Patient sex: M
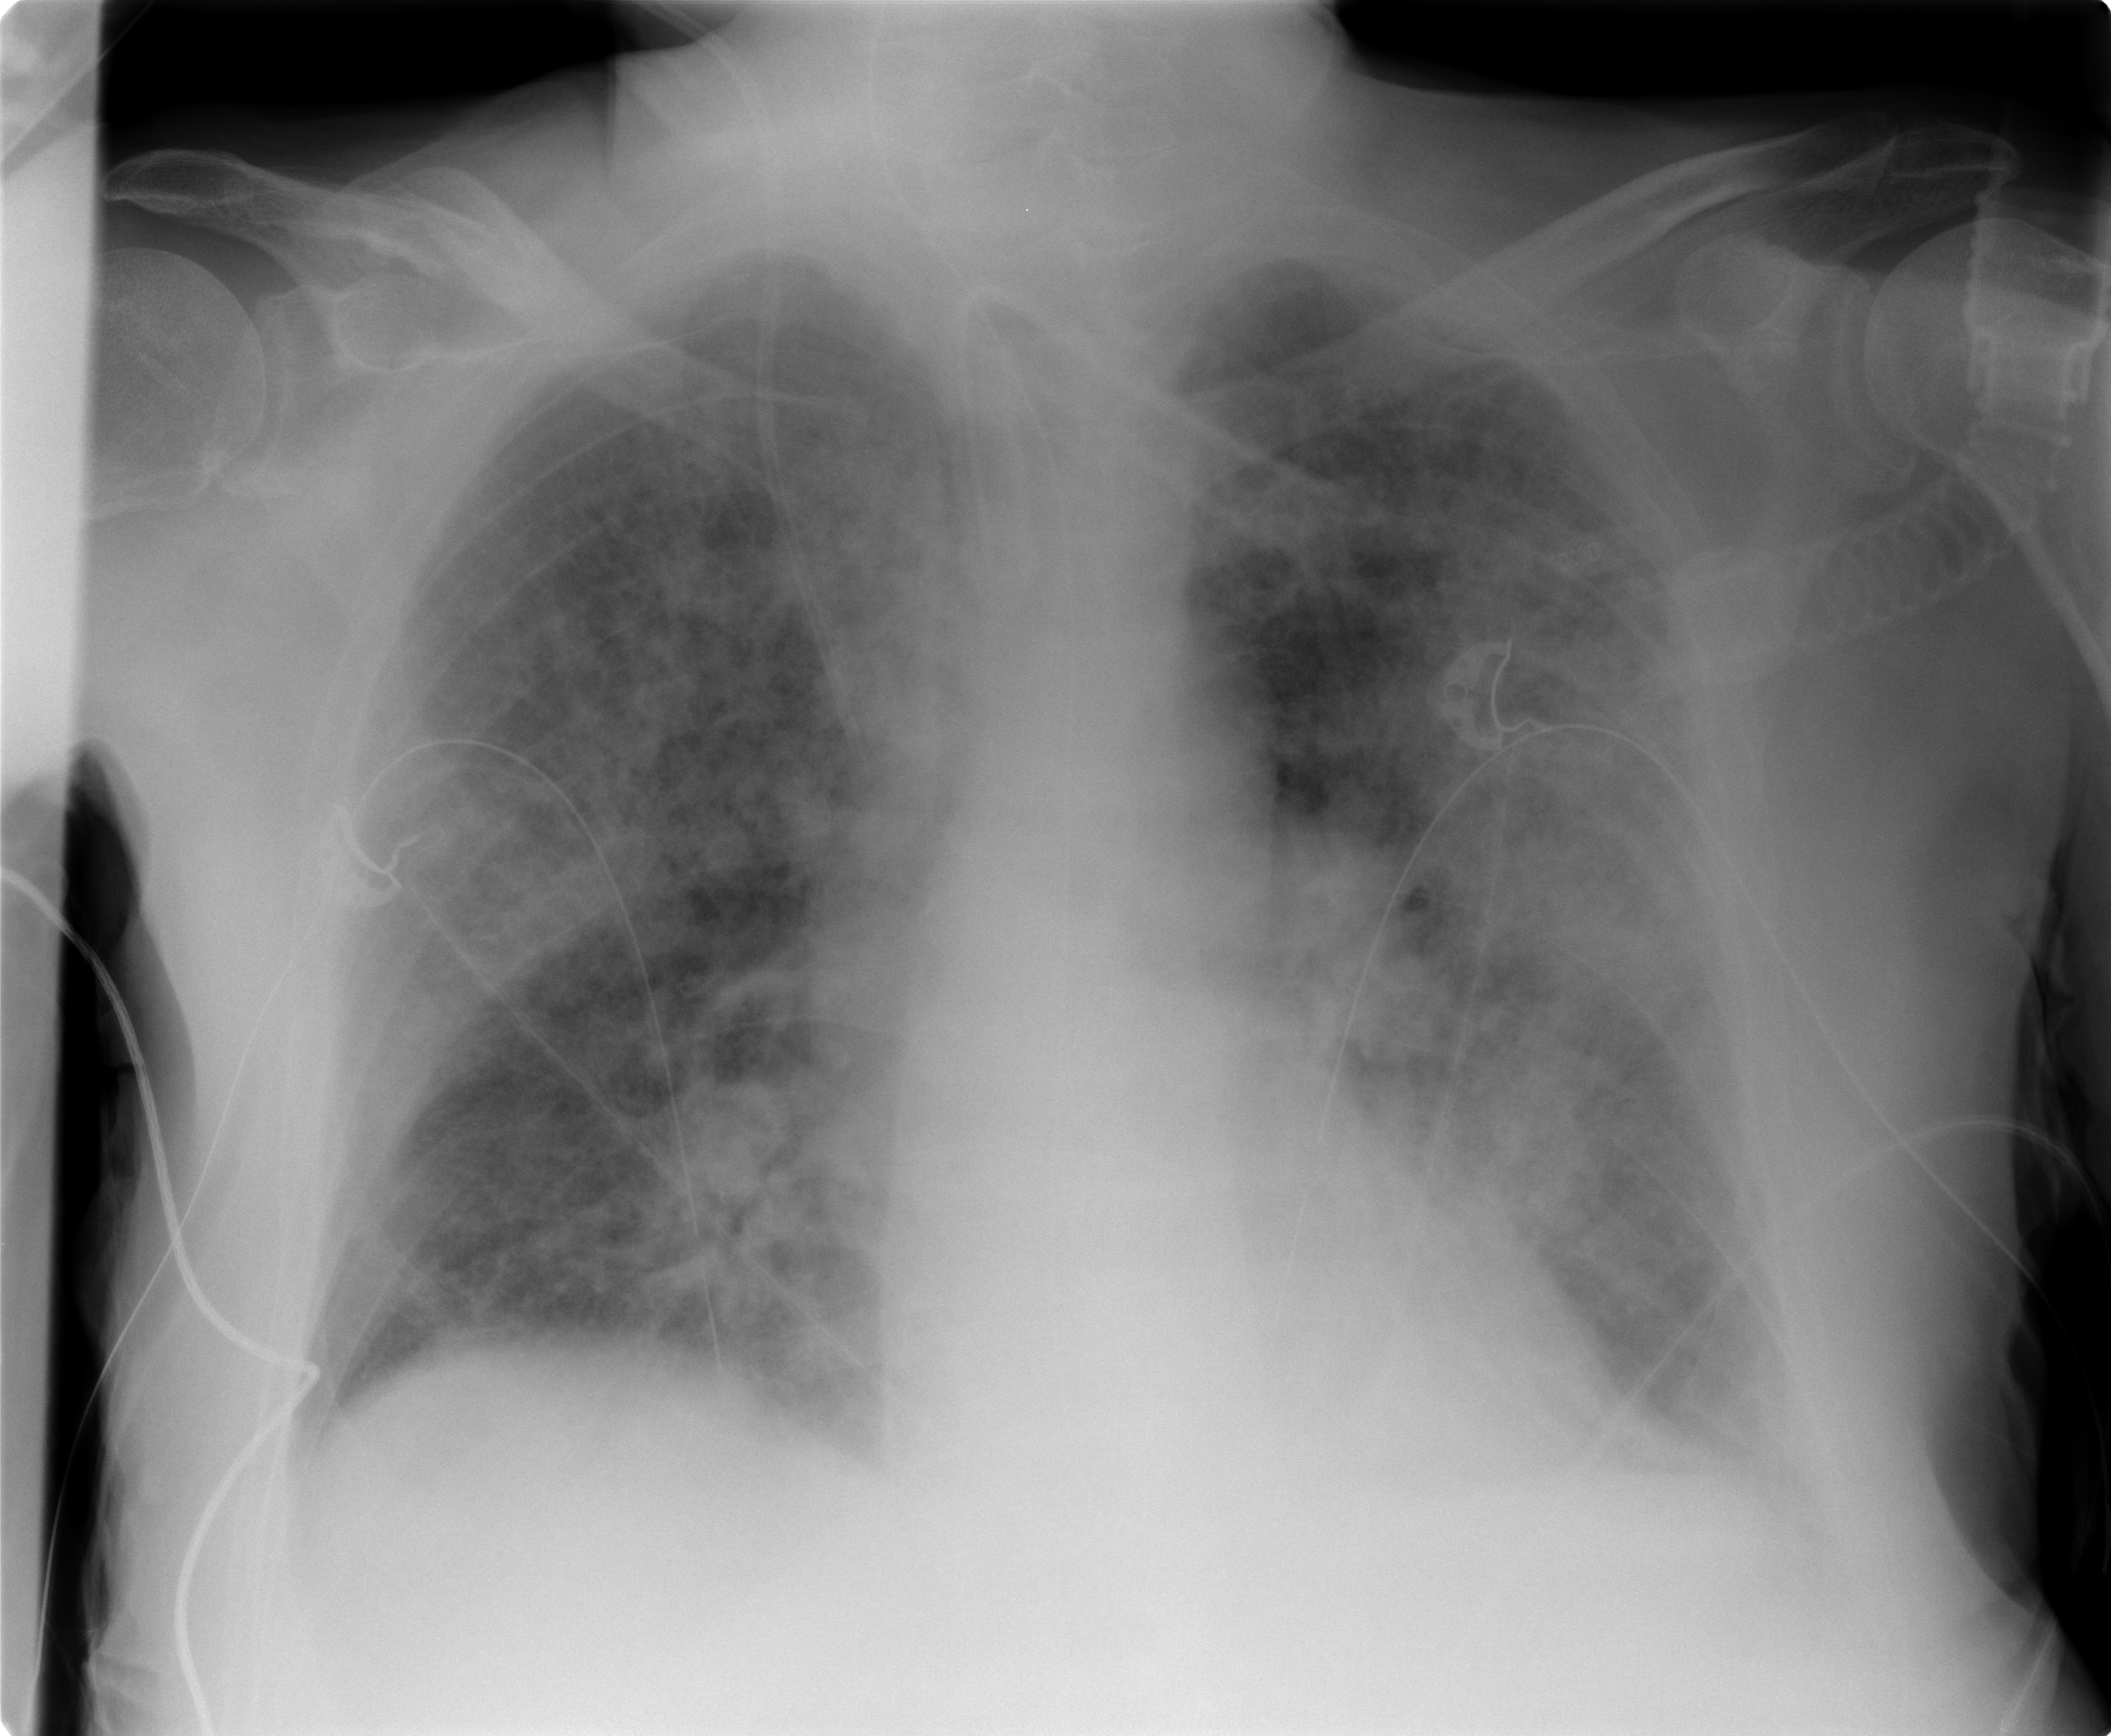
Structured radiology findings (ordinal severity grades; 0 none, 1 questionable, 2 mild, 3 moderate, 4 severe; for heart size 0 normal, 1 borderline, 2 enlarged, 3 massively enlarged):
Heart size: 0
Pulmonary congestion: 3
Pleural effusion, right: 2
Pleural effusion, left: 2
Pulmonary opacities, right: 3
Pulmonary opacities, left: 3
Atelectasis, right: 3
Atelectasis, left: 3